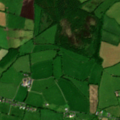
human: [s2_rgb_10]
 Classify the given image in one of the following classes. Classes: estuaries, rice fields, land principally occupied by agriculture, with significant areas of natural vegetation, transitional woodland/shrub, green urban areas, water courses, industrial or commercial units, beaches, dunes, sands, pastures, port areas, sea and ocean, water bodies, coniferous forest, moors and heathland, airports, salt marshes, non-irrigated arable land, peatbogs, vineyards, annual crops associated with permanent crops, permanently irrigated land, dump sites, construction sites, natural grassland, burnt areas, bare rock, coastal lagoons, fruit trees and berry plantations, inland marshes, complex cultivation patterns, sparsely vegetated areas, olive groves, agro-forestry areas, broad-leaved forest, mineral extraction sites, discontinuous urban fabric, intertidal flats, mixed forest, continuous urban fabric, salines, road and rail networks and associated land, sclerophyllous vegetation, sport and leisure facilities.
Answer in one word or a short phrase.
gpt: pastures, complex cultivation patterns, coniferous forest